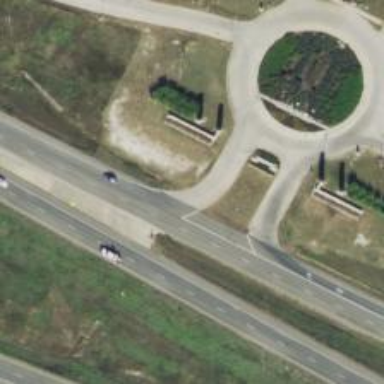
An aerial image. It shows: Trunk link road with asphalt surface.